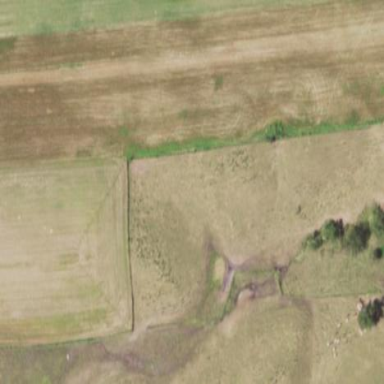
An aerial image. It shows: Pasture area used as meadow.